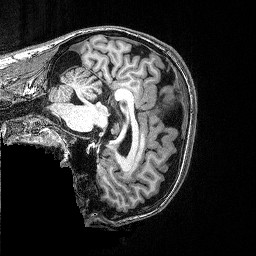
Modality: T1w
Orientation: sagittal
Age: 32
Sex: male
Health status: healthy
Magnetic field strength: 3 T
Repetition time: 2.53 s
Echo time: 0.00331 s